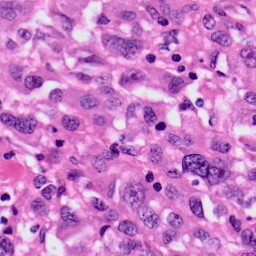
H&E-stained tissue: Skin